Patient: sex M, age 61
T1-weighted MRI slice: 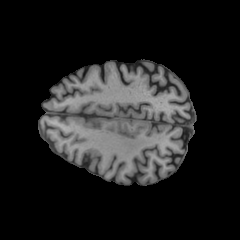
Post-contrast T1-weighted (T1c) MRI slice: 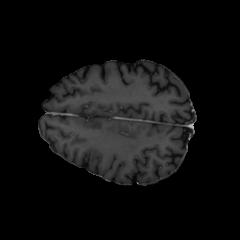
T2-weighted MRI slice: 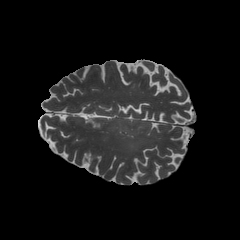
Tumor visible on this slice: no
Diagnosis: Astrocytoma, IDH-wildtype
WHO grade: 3